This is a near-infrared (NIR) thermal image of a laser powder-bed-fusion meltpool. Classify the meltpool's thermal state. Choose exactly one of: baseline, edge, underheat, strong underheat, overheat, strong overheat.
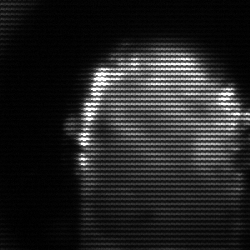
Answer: baseline